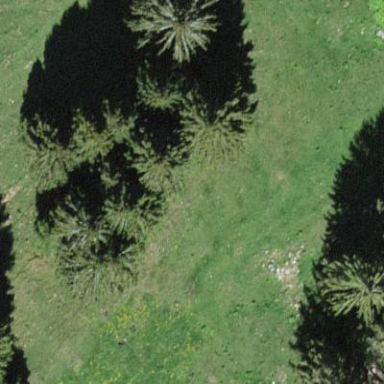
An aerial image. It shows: Evergreen needle-leaved forest.